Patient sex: M
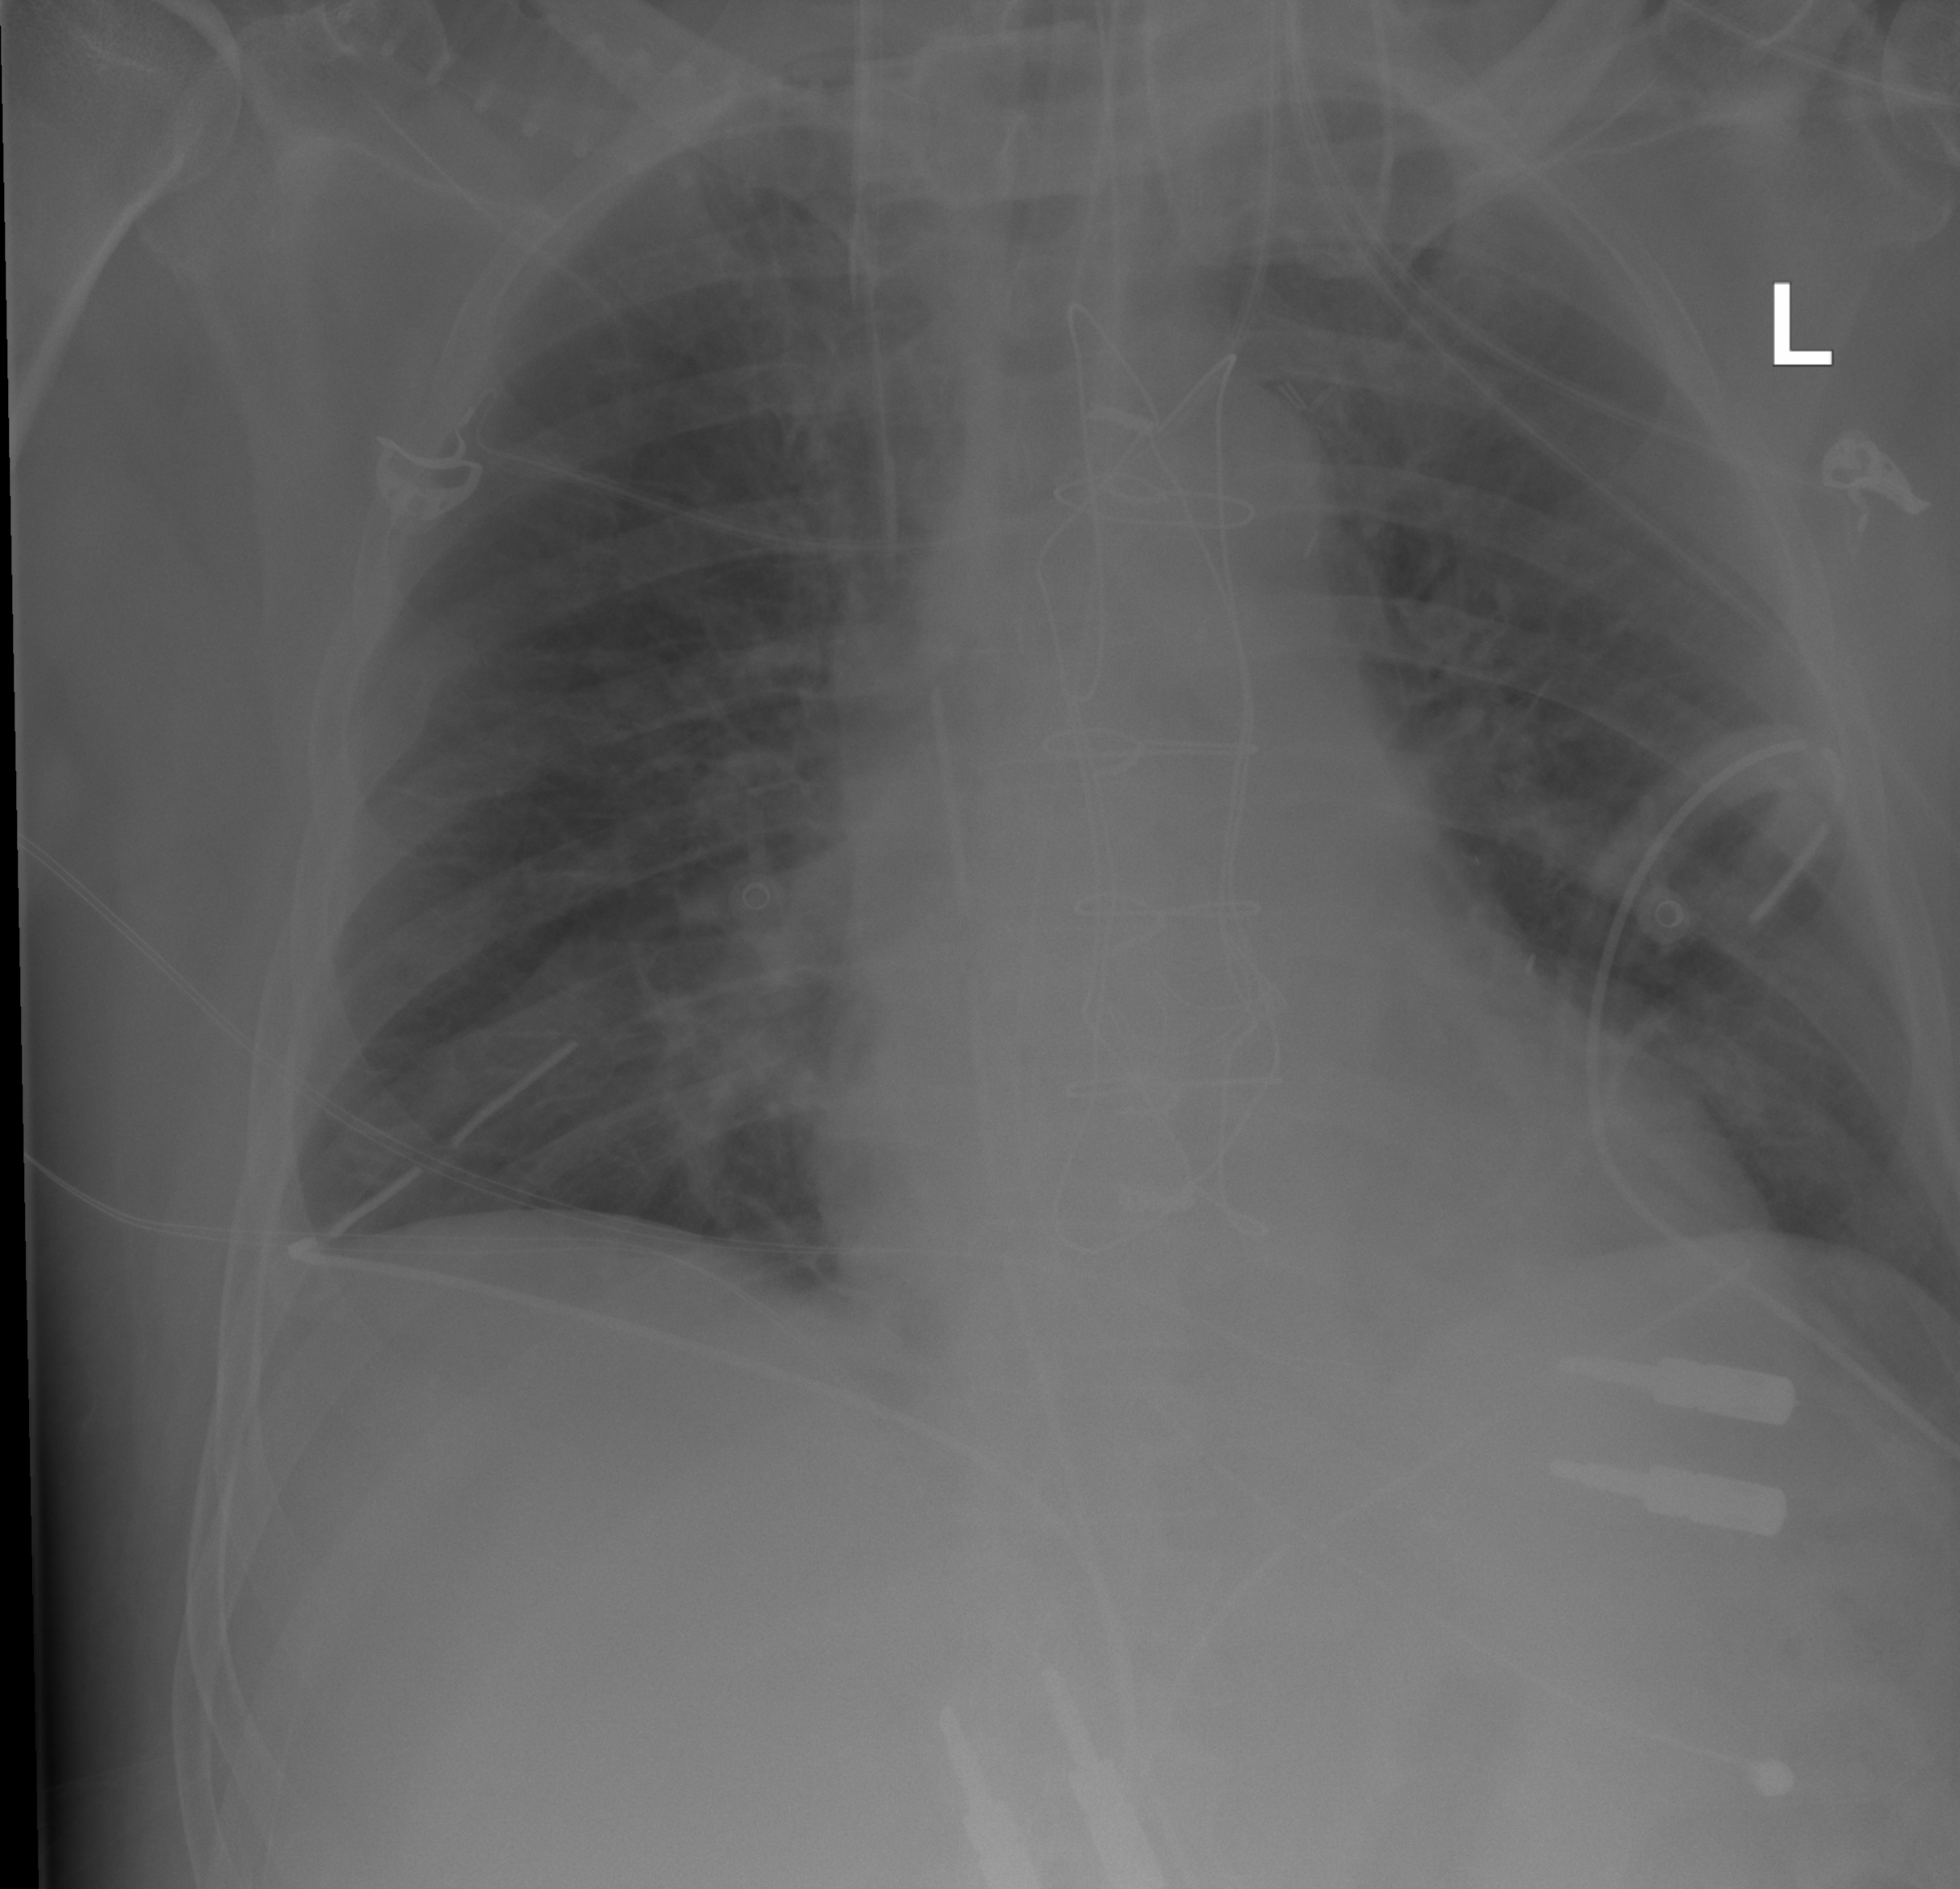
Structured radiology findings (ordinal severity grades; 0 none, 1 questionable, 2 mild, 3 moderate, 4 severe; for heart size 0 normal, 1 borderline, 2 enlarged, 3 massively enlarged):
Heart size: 1
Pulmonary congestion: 2
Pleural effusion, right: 0
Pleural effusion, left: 0
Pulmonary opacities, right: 0
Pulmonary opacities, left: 0
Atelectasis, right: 0
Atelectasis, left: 0